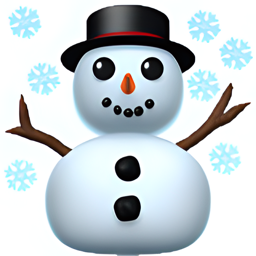
Name: snowman
Emoji: ☃
Group: Travel & Places
Sub-group: sky & weather